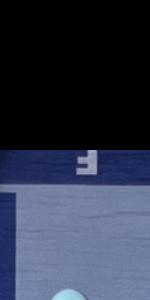
Label: Empty